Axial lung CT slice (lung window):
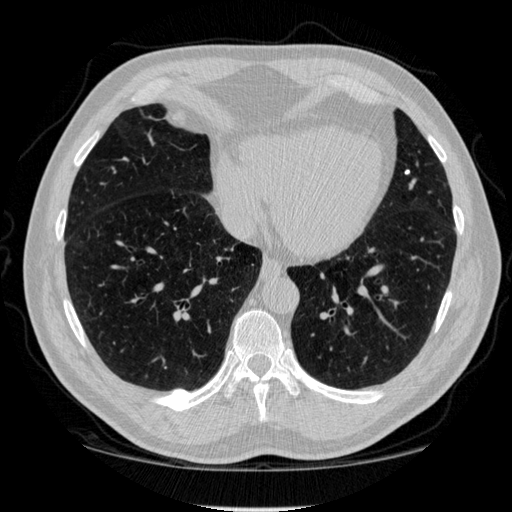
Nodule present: yes
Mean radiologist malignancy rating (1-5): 1